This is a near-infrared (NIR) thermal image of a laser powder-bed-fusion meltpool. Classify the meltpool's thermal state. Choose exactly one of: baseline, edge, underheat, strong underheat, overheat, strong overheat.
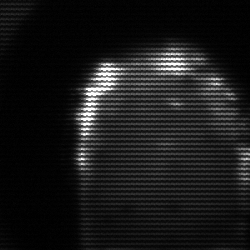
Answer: baseline